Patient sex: F
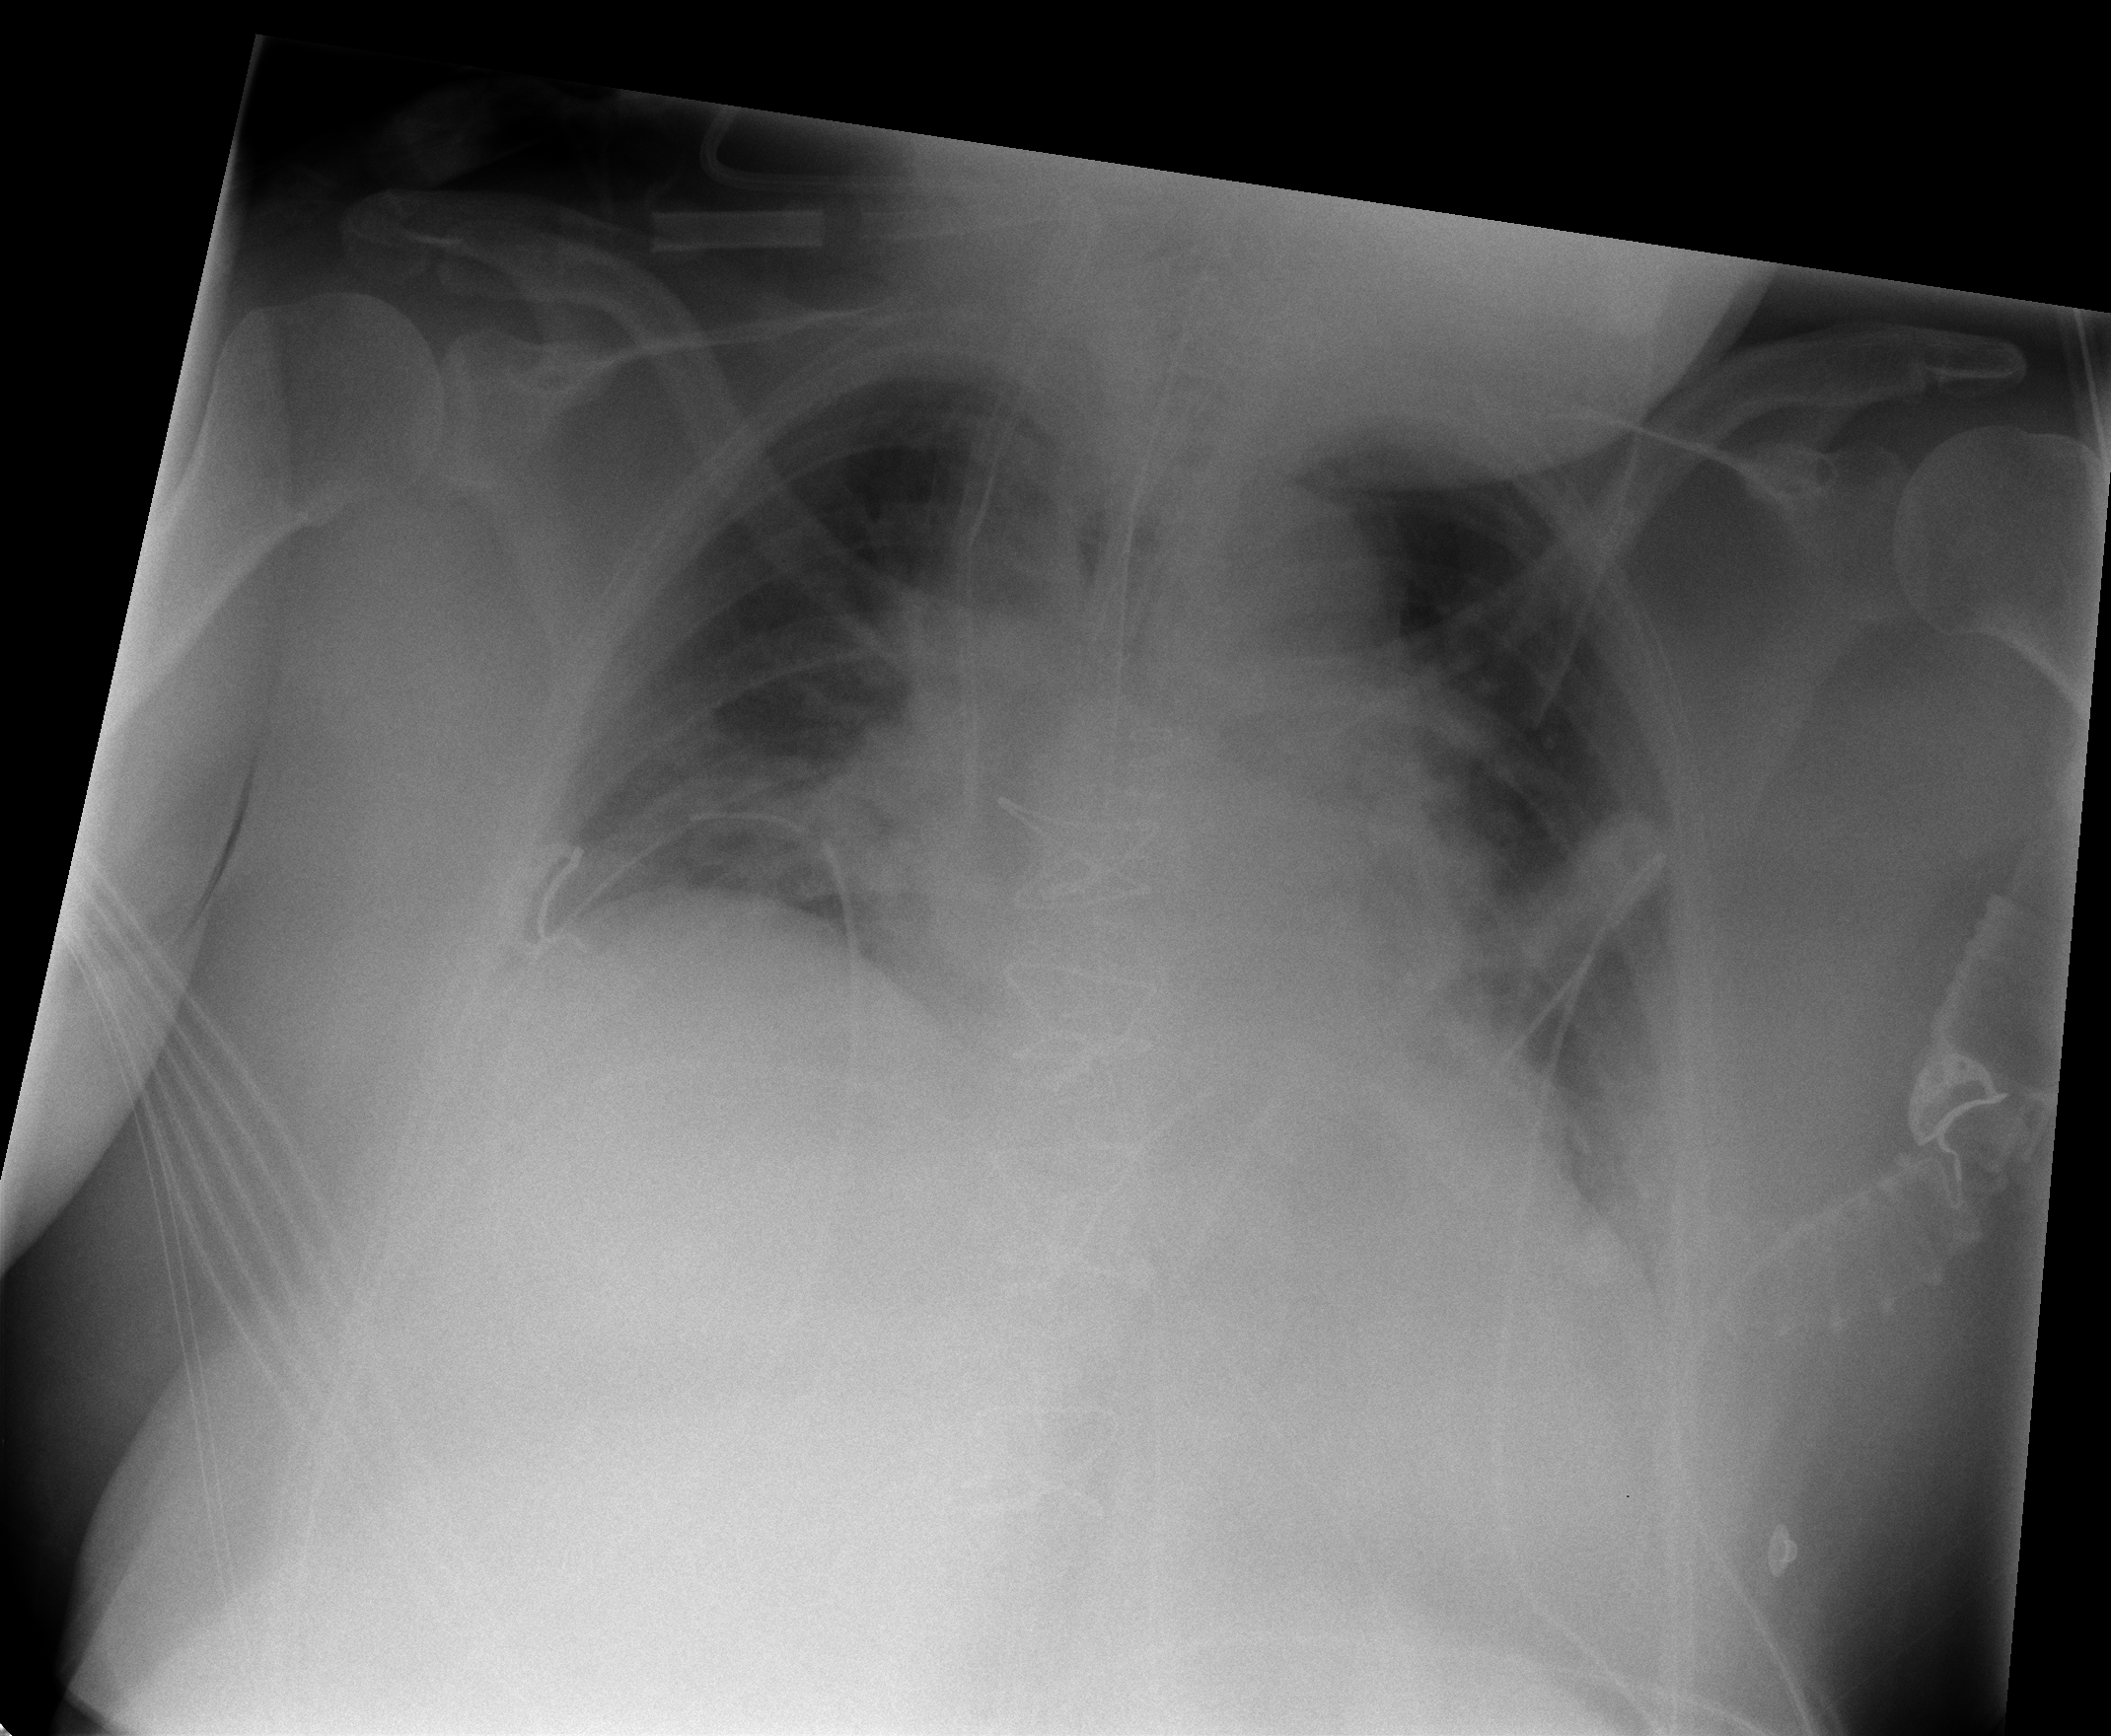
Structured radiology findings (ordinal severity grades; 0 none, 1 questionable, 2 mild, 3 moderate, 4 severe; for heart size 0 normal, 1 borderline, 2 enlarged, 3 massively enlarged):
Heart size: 1
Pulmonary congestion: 2
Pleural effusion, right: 0
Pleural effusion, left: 0
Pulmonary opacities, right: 2
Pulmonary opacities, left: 2
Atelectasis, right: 0
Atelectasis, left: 0